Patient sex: M
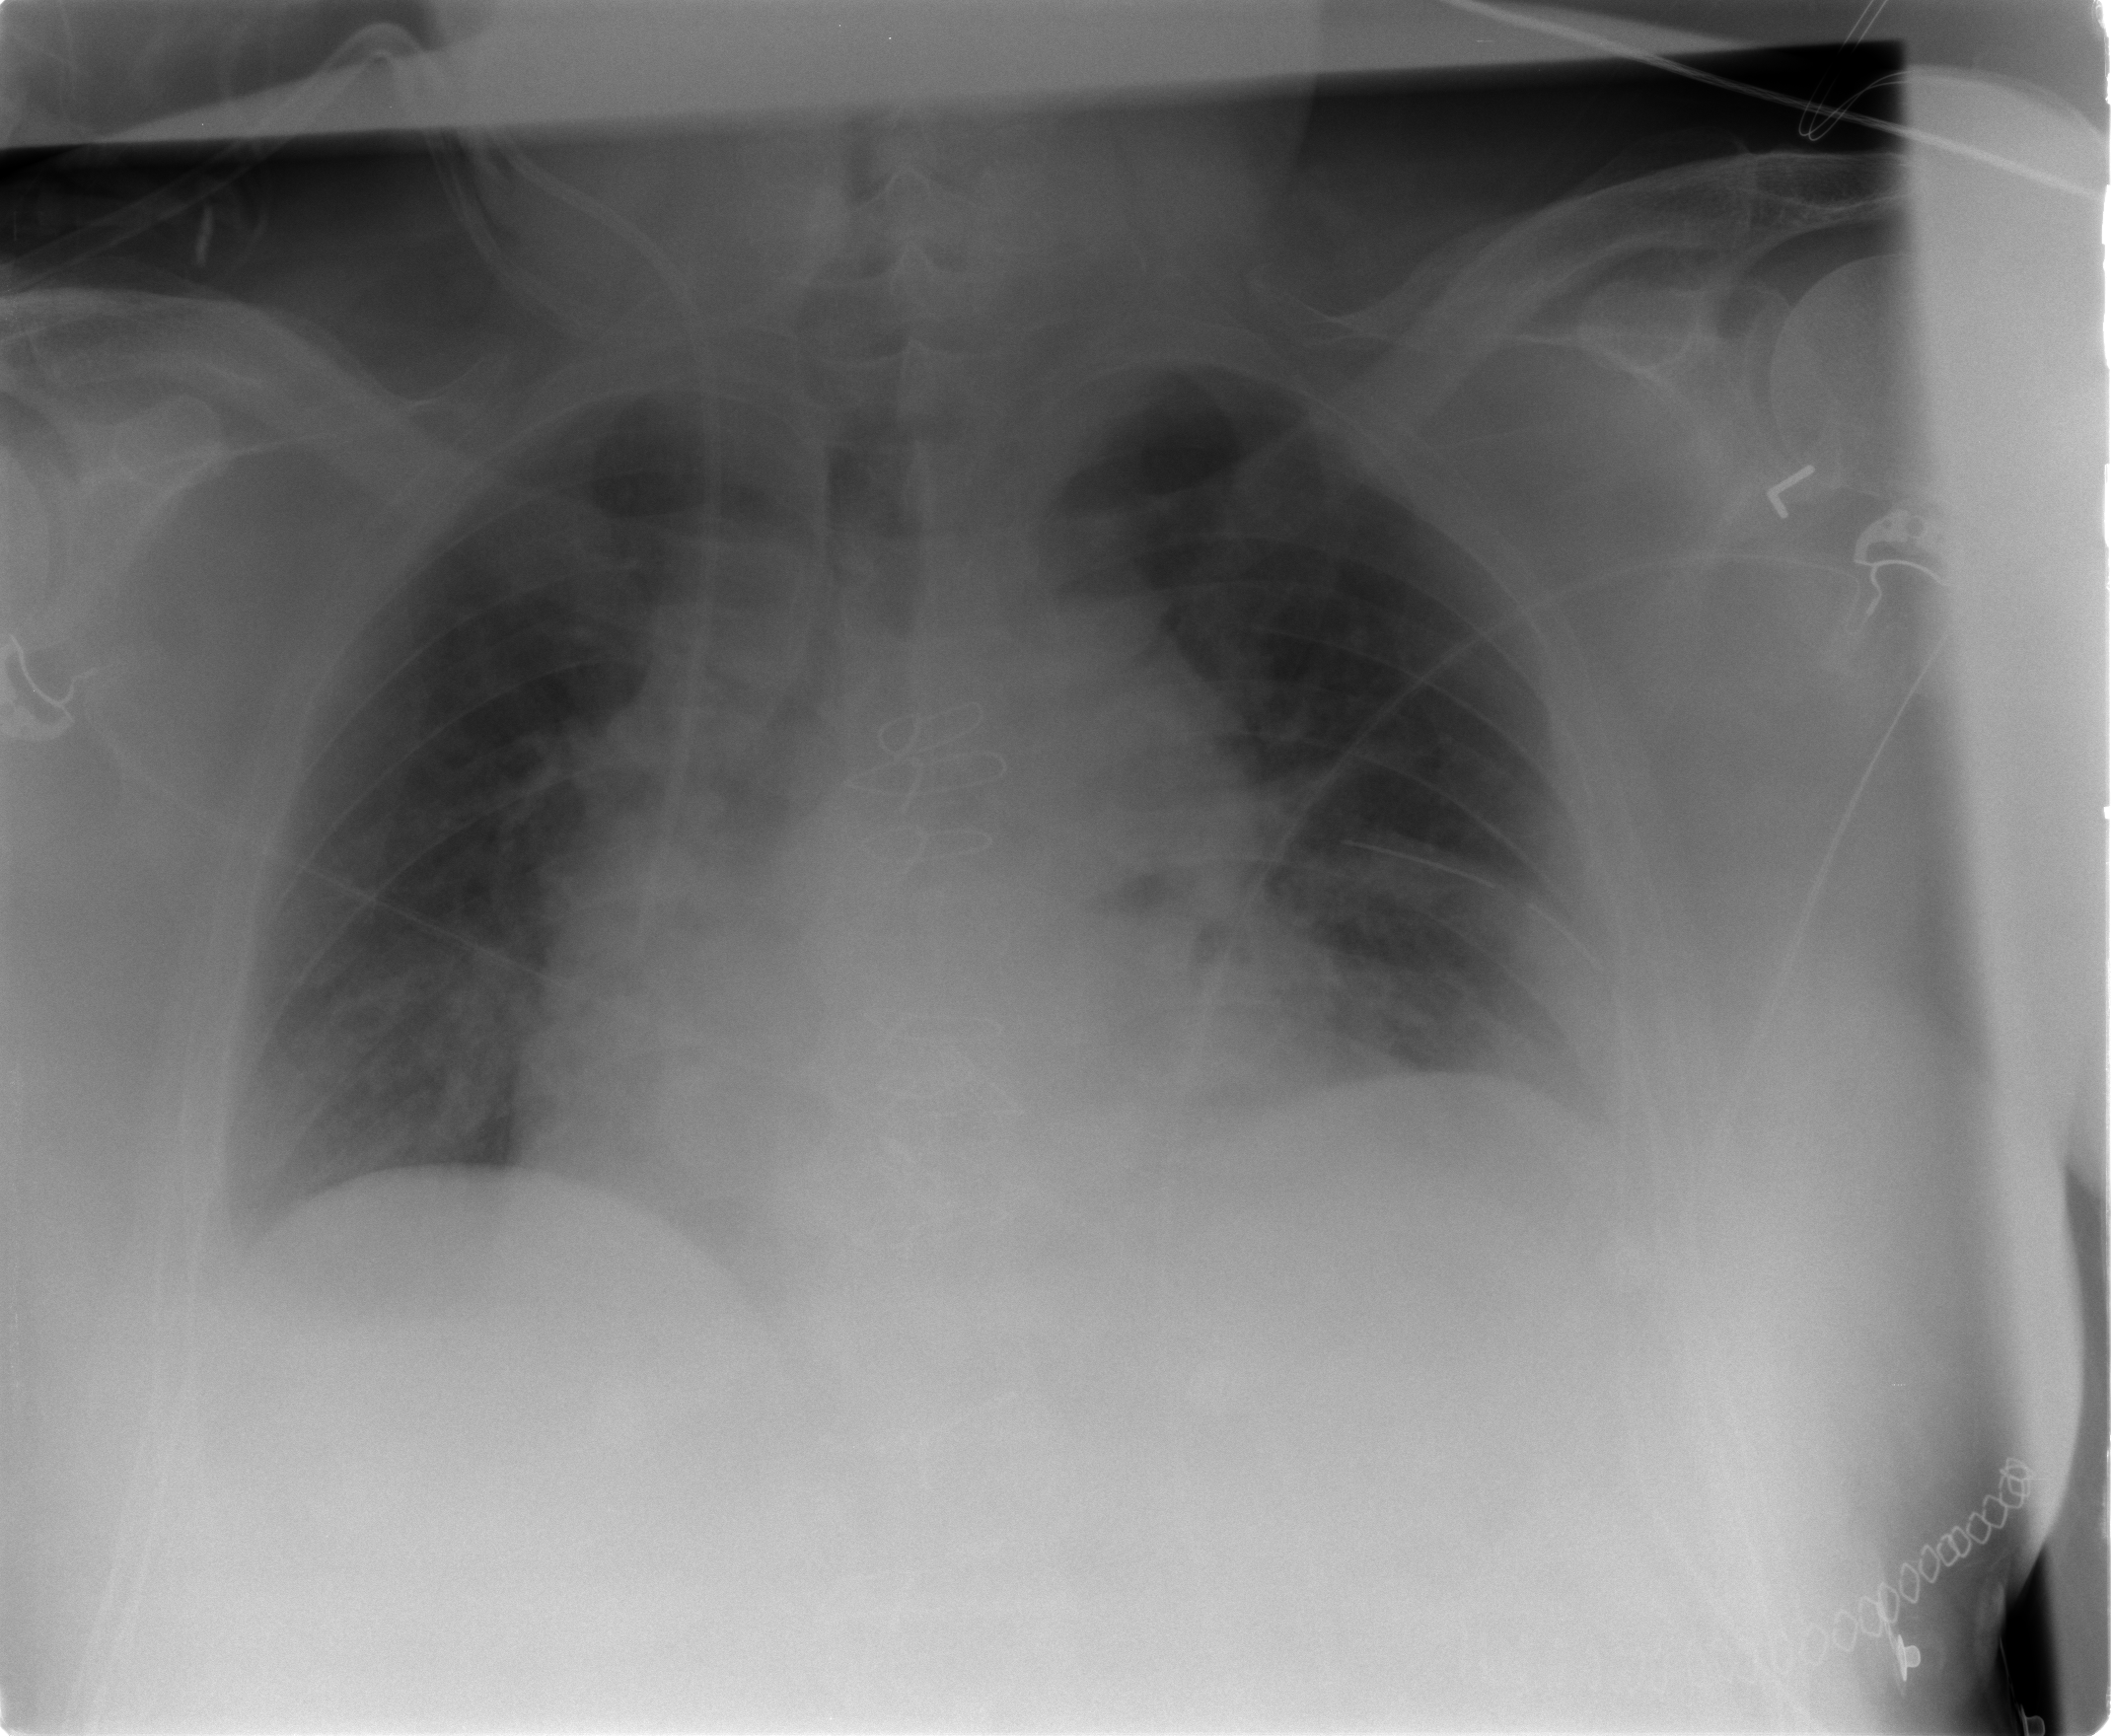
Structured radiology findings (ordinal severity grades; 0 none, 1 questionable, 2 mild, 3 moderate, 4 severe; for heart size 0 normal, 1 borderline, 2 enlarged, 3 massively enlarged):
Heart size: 2
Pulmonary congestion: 2
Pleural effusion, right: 2
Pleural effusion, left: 2
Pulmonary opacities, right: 2
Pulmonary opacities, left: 2
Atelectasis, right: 2
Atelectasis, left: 2